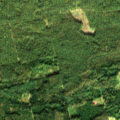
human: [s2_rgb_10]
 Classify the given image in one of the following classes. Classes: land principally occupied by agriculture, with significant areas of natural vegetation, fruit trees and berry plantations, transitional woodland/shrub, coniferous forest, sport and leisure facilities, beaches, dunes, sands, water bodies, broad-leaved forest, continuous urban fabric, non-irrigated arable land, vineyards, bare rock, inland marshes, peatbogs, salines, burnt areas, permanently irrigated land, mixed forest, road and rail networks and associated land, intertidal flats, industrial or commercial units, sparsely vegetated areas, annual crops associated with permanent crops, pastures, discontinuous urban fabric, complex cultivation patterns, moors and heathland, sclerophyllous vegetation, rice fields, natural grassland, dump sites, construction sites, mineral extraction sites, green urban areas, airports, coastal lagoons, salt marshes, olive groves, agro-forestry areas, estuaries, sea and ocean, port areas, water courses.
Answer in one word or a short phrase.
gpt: non-irrigated arable land, coniferous forest, mixed forest, transitional woodland/shrub